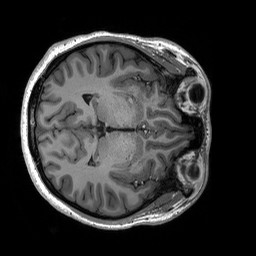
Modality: T1w
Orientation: axial
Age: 21
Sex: female
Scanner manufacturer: siemens
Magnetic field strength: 3 T
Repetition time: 2.53 s
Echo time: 0.00227 s